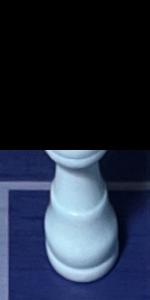
Label: King_White